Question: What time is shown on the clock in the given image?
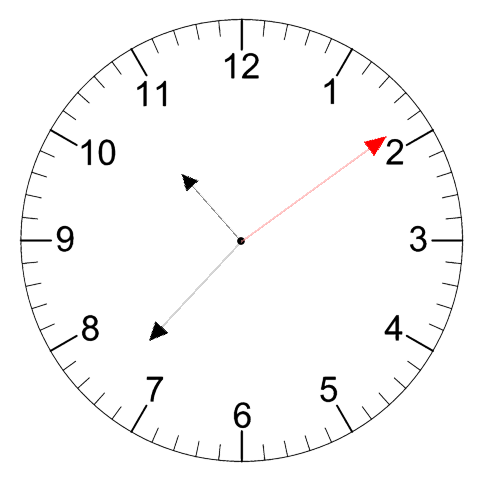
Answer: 10:37:09